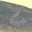
Label: 2